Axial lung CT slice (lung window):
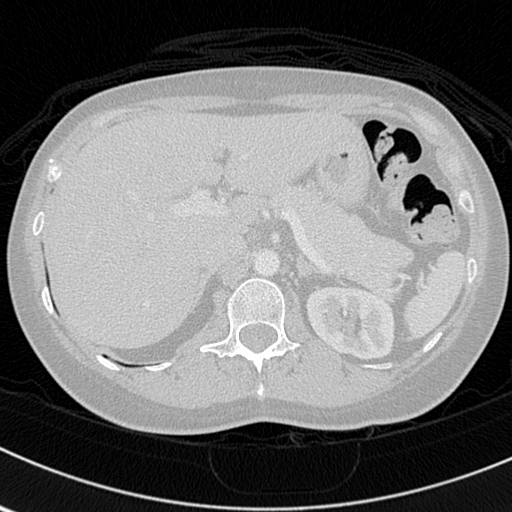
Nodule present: no